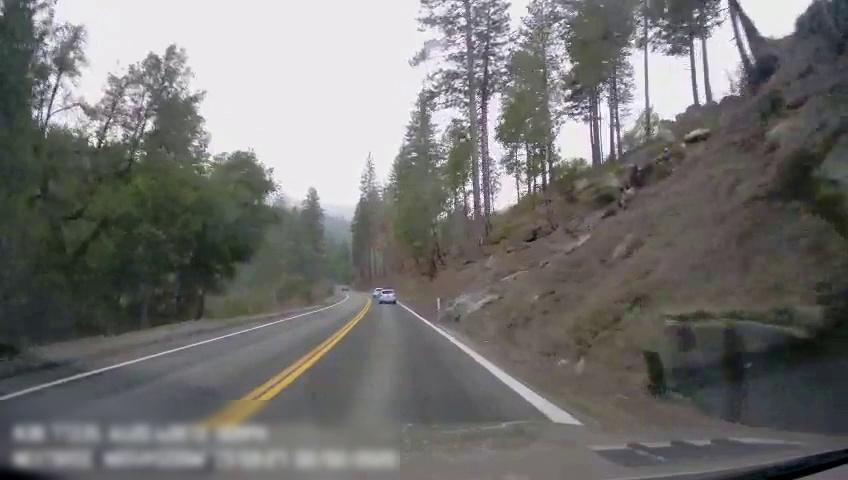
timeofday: Day
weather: Cloudy
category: Drivable Space
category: Vehicles | SUV
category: Vehicles | SUV
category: Lanes | Alternate Lane
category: Lanes | Current Lane
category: Lanes | Opposite Lane
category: Lanes | Opposite Lane